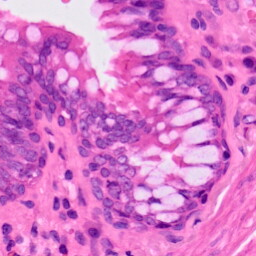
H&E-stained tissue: Lung